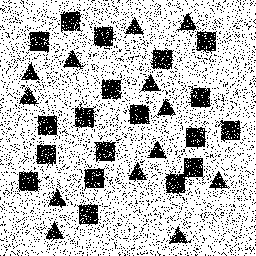
Squares: 19
Triangles: 13
Stars: 0
Total shapes: 32